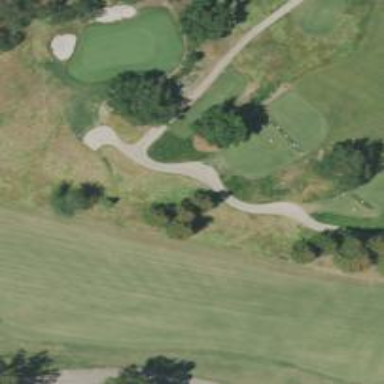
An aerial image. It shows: Golf cartpath that is also road path.